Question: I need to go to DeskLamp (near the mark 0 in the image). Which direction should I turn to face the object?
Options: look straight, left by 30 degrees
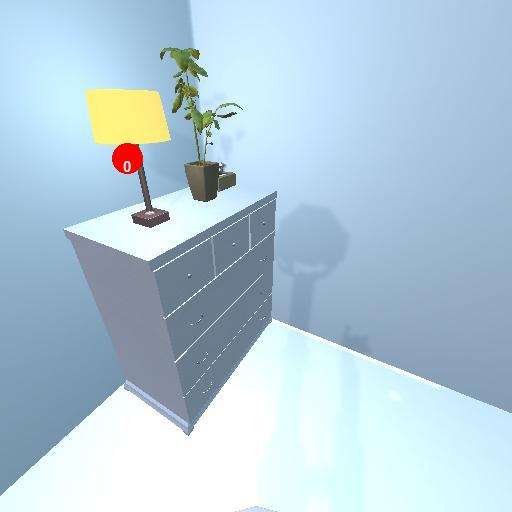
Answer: look straight